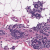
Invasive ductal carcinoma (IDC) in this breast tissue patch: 0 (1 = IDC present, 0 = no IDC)